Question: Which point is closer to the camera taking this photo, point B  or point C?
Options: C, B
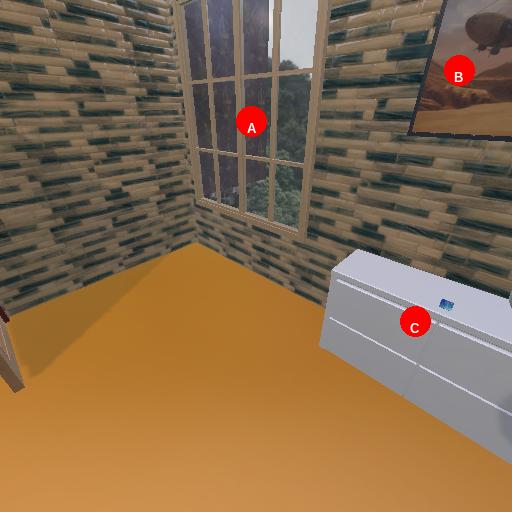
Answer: C